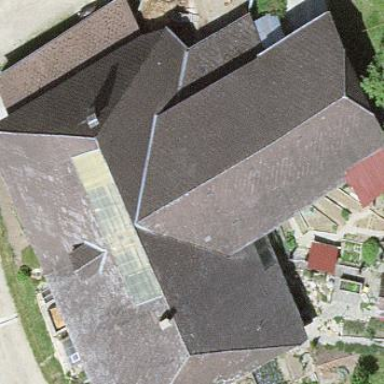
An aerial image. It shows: Farm building.